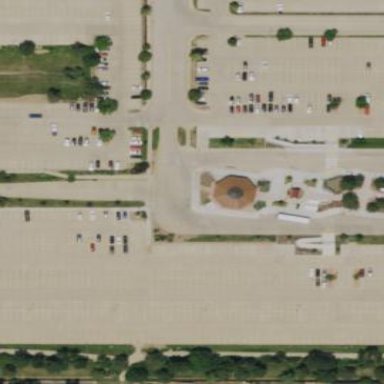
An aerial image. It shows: Parking area with asphalt surface. This is surface parking with park-and-ride facility.